Question: I'd like to compare two bitmaps or parts of bitmap and see how alike they are.
I've came across some likeness algorithms for string data, like Levenshtein distance, and Jaro-Winkler distance. these, obviously, do not help when it comes to bitmap data.
Can anyone suggest an algorithm for comparing how alike bitmaps are?
---
Thanks for the ideas,links etc.
While all information is helpful in familiarizing with this topic, I'm wondering how to generate images, something more along the lines of this:

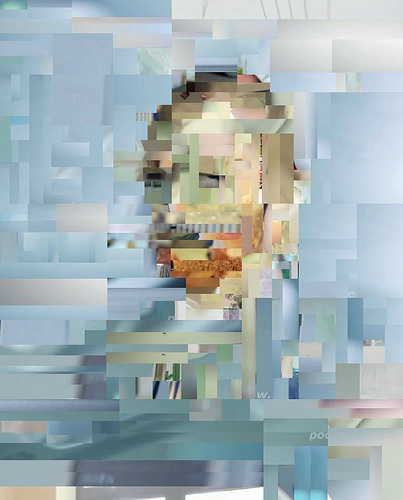
Answer: You could use <URL>, but be aware that this expects binary images.
Of note, visually similar images may have vastly different underlying pixel representations. Human perception makes computing visual similarity quite difficult. Hausdorff deals well with this by allowing two different images to score highly when the general similarity is the same.
If you want to compute data distances, you can use any distance metric you like and do so directly on the pixels. I'm particularly fond of Mahalanobis distance for these kind of comparisons.